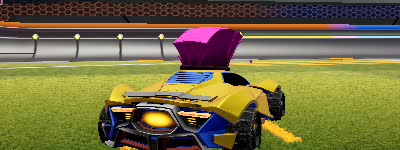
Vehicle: werewolf